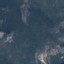
Land use / land cover: HerbaceousVegetation